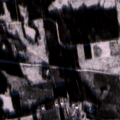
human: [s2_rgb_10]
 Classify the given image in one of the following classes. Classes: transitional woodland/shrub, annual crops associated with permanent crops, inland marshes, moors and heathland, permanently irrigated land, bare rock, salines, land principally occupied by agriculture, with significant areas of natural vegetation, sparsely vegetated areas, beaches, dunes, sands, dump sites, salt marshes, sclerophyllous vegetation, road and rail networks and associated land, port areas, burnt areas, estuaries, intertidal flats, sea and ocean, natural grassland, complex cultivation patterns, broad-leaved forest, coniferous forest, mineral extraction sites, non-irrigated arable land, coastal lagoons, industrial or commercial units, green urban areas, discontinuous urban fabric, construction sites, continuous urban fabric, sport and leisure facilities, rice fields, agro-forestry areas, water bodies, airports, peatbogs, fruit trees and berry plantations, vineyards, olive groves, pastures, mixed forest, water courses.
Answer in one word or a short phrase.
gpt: mixed forest, transitional woodland/shrub